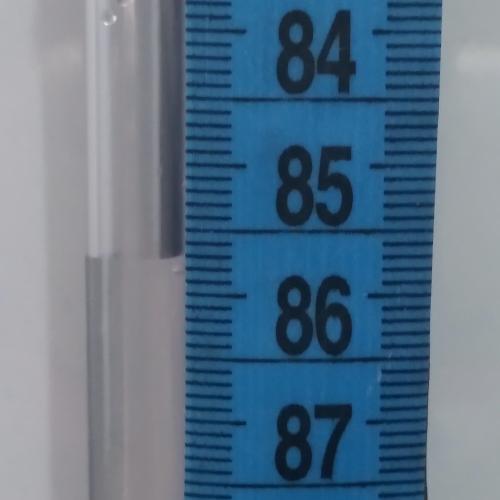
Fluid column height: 85.7 cm